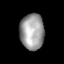
Tissue: prostate
Cell type: B cells
Senescence score: 0.3379
Nuclear area (px): 853
Mean DAPI intensity: 156.987